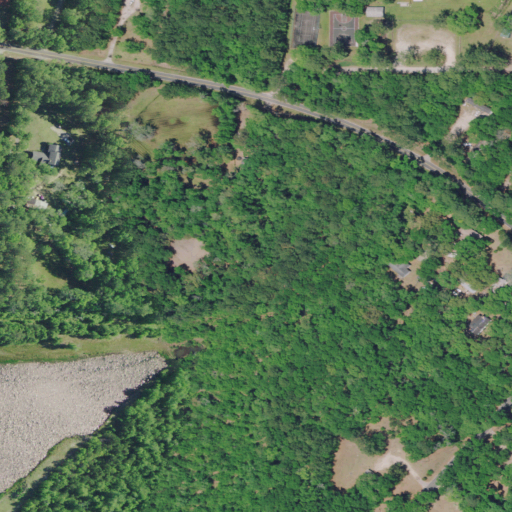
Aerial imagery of island in South Carolina named Saint Helena Island containing evergreen forest, open development, mixed forest, woody wetlands, pasture, shrub, grassland, low intensity development, open water, and deciduous forest